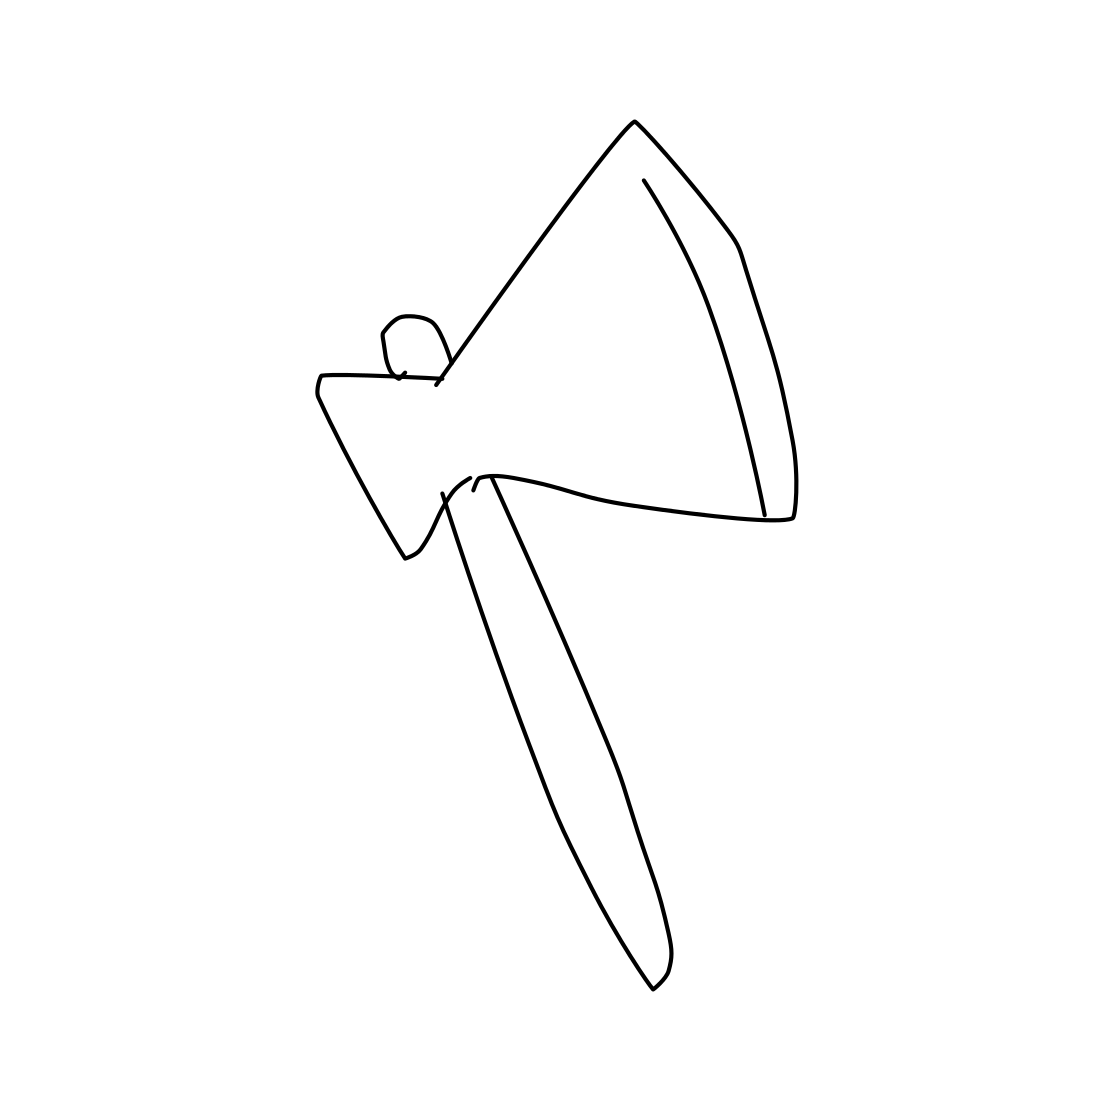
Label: axe